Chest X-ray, AP view. Patient: 43 years old, sex F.
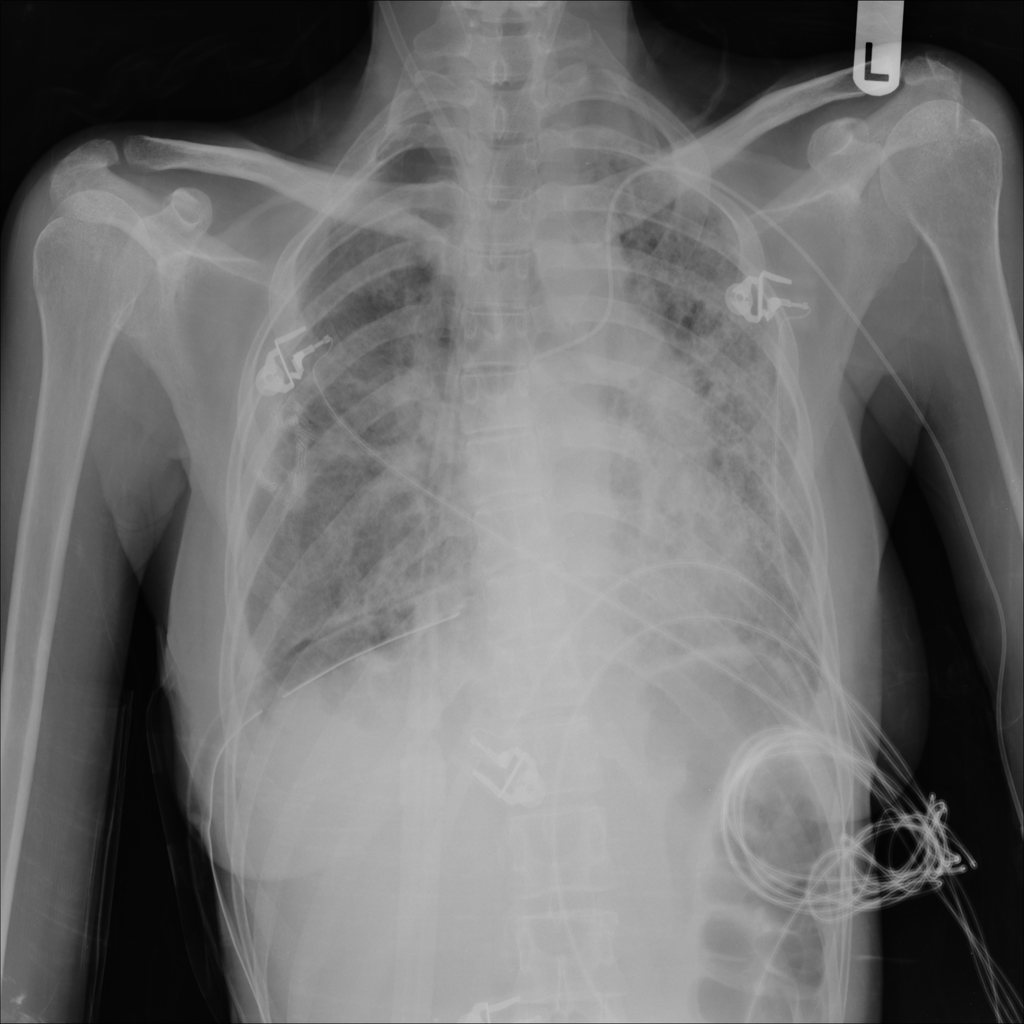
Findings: Fibrosis, Infiltration, Pneumothorax